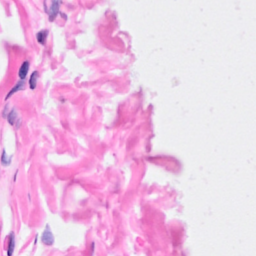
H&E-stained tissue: Breast